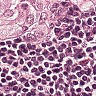
Metastatic tissue present: yes